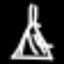
Label: The Eiffel Tower